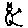
Label: cat